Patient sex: M
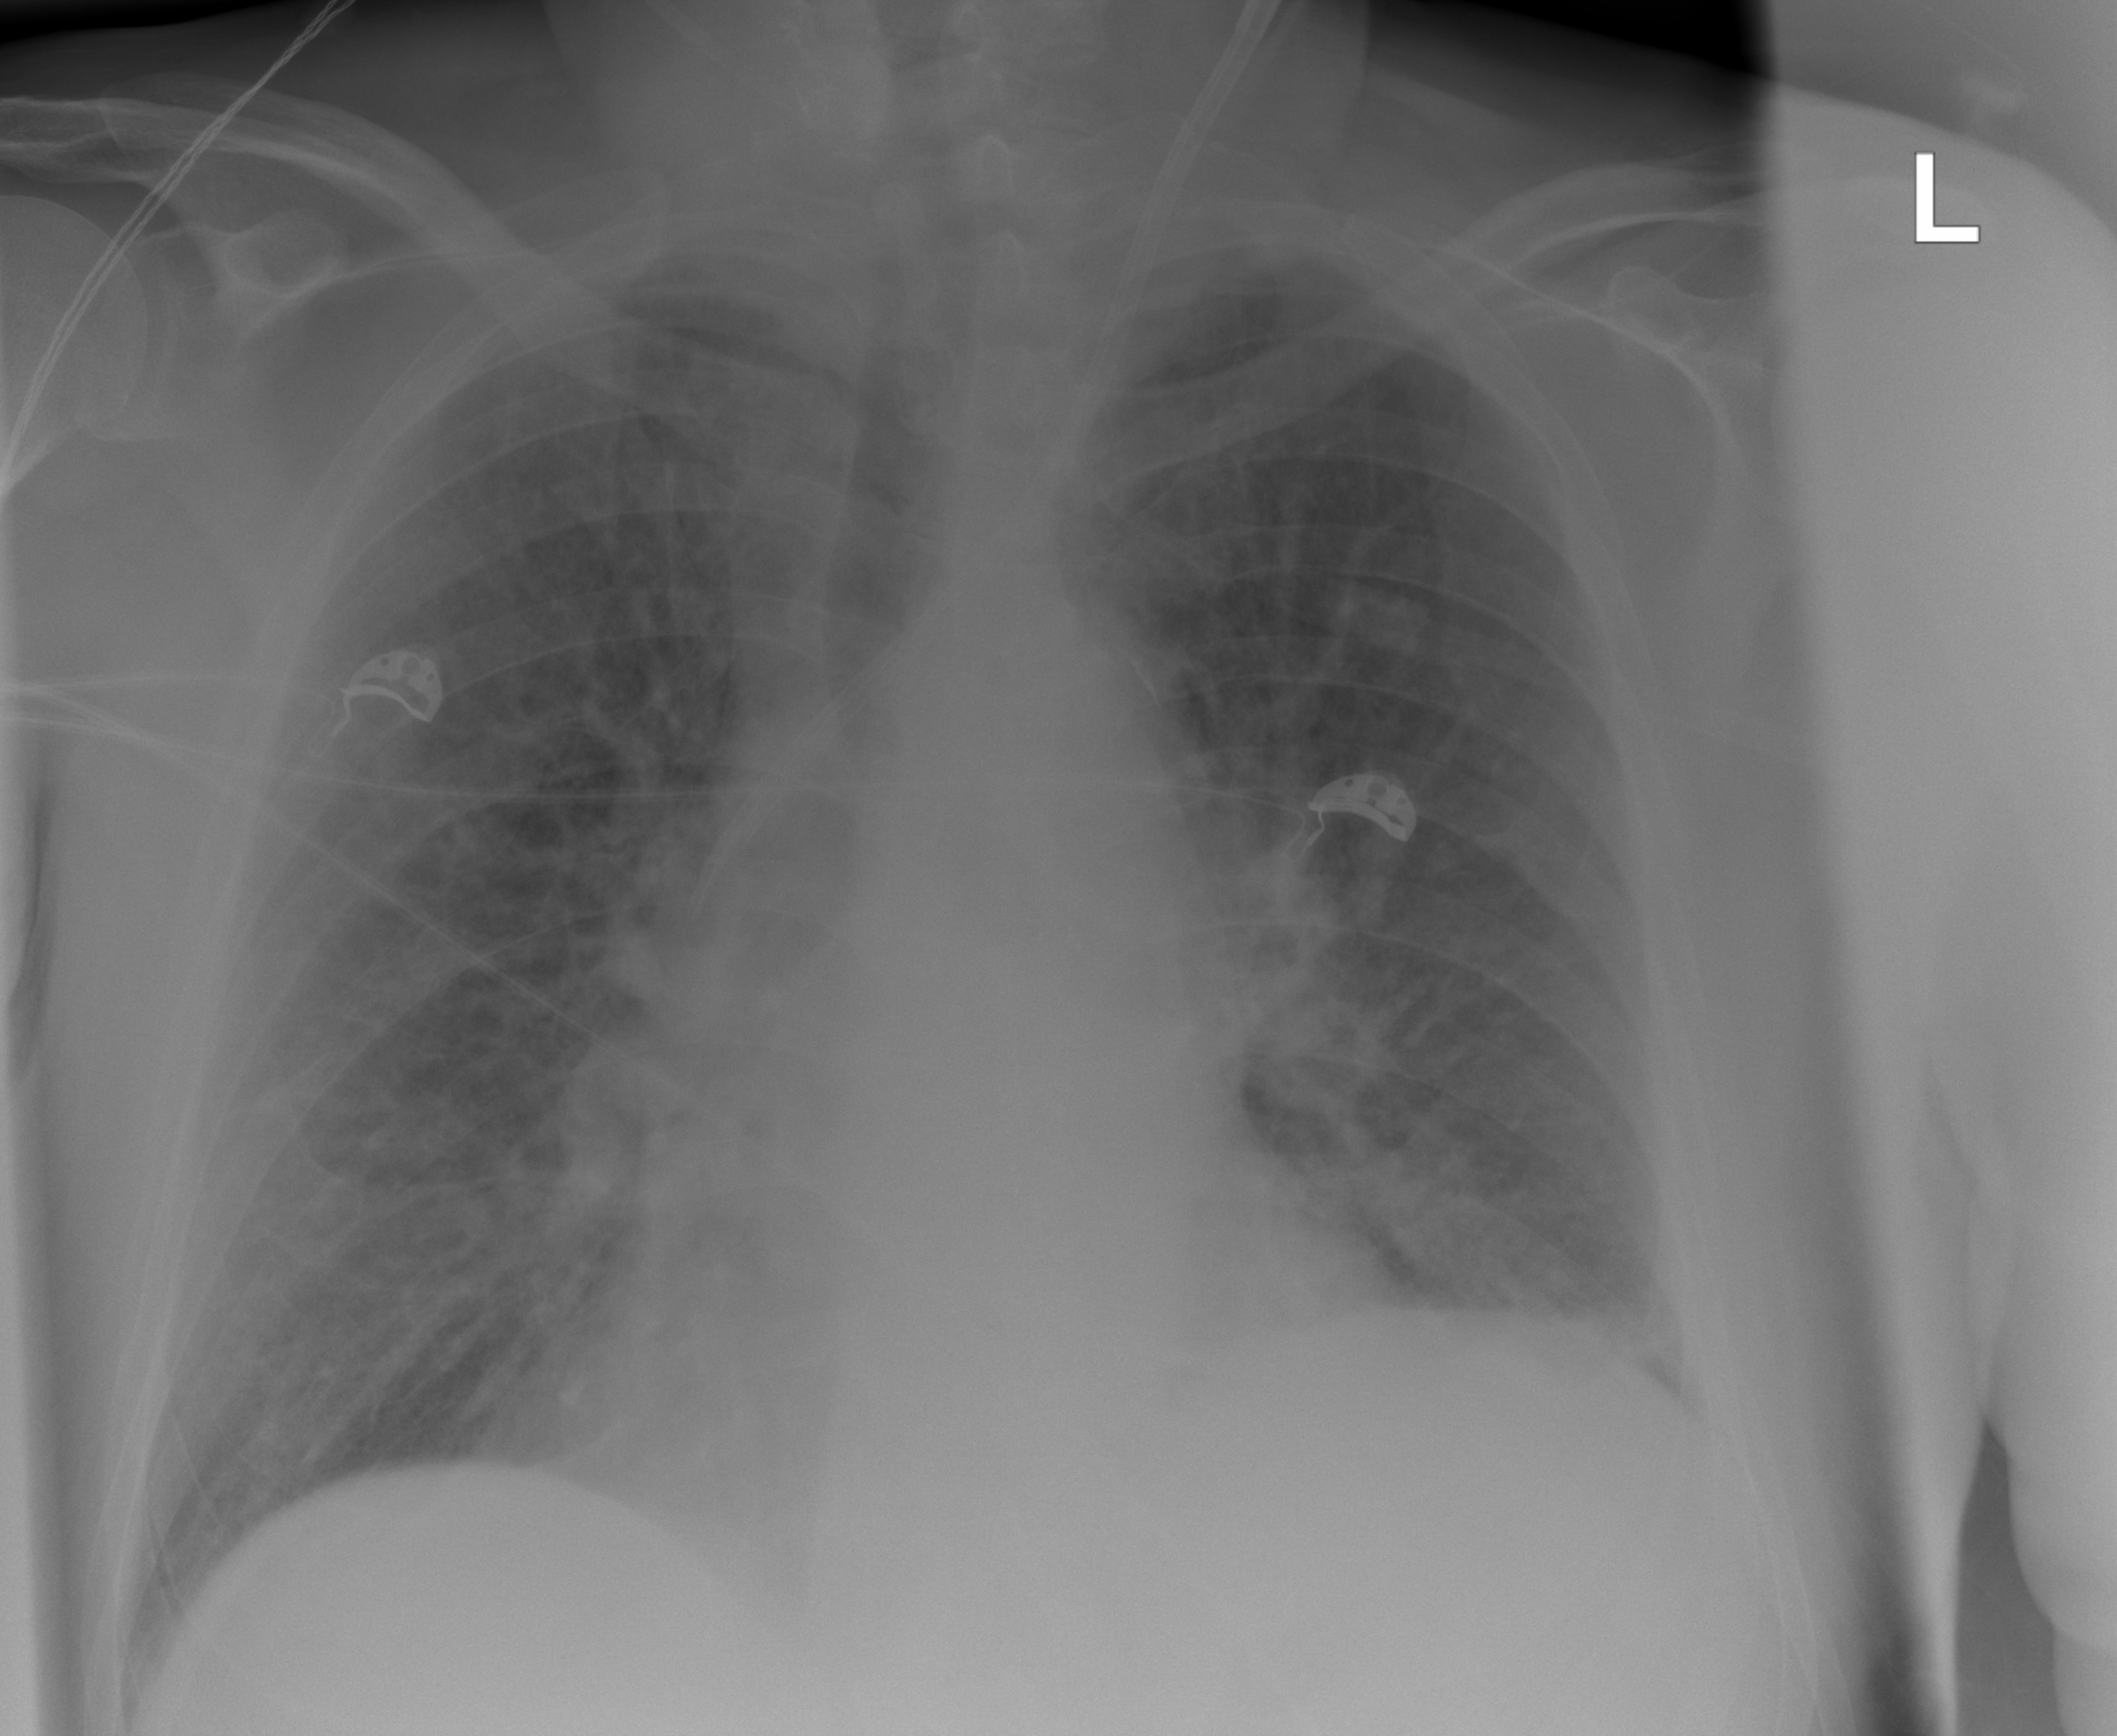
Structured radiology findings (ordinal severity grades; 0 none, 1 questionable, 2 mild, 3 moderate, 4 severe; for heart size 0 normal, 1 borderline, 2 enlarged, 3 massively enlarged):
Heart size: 1
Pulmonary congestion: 0
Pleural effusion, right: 0
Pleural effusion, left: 0
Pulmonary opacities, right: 0
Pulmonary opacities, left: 0
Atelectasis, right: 2
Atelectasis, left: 2